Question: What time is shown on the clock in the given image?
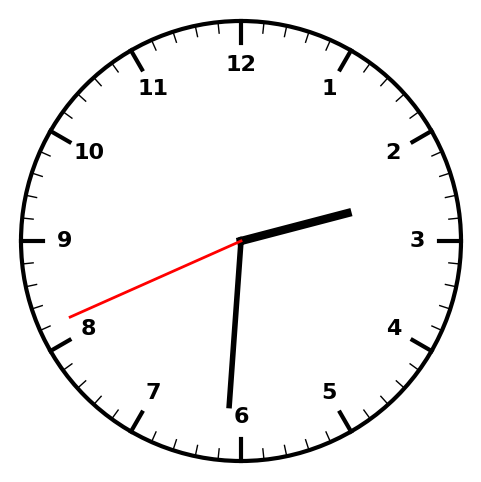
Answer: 02:30:41